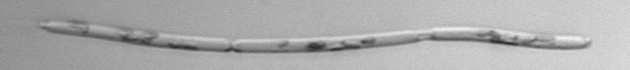
Label: Eucampia_morphytype1